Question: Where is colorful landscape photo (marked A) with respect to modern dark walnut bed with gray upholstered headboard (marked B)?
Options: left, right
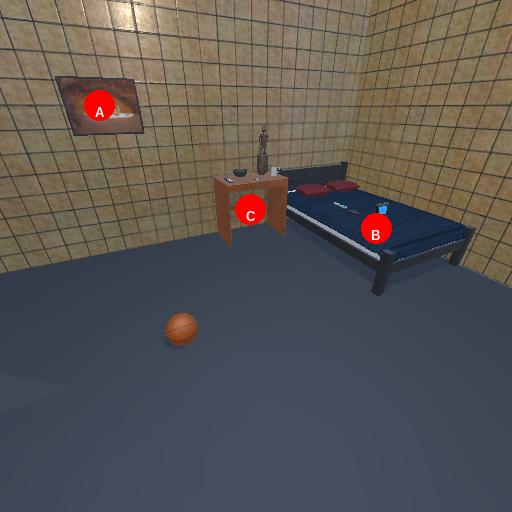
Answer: left